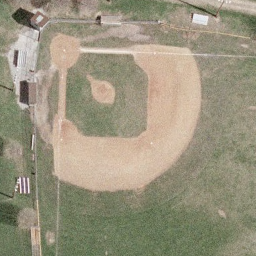
Label: baseball diamond